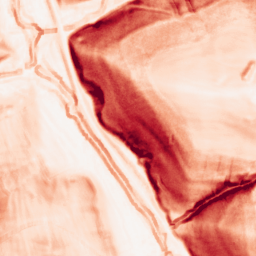
Category: morphological
Decomposition family: morphological_square
Decomposition parameters: operation: gradient
size: 5
Upsampling method: cubic_mitchell
Upsampling parameters: scale: 2
Upsampling scale: 2